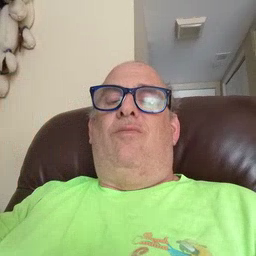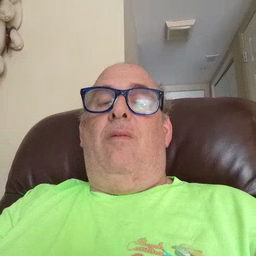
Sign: closet